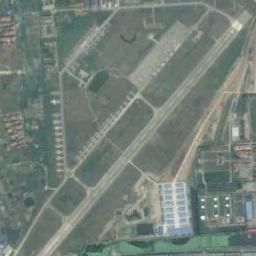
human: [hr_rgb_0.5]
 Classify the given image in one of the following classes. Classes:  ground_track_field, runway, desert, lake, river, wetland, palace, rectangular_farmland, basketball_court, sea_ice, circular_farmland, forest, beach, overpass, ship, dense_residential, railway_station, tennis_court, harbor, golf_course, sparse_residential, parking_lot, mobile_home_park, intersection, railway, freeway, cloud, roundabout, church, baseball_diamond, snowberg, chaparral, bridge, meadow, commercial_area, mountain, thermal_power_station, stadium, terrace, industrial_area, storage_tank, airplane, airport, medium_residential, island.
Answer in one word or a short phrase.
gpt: airport